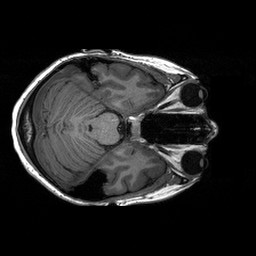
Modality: T1w
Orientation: axial
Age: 36
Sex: female
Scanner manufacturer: siemens
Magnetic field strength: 3 T
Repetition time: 2.3 s
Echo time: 0.00233 s